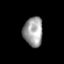
Tissue: prostate
Cell type: T cells
Senescence score: 0.3461
Nuclear area (px): 560
Mean DAPI intensity: 156.209